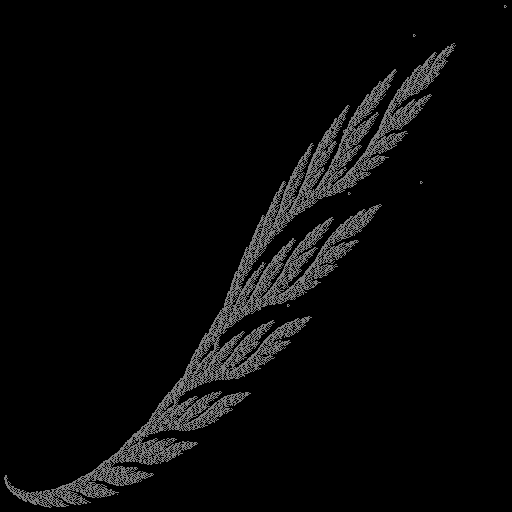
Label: snail